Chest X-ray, PA view. Patient: 23 years old, sex F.
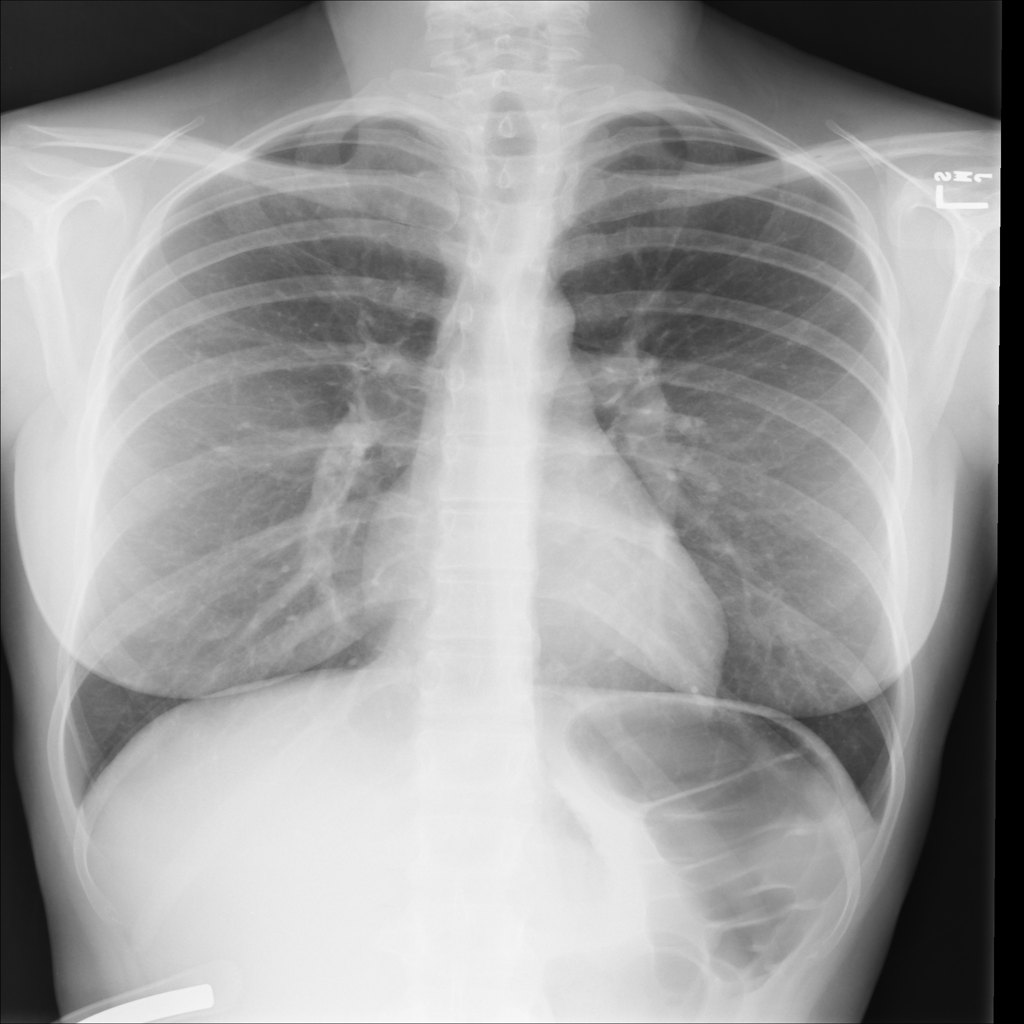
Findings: No Finding